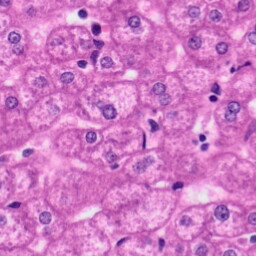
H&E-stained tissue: Liver